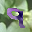
Label: 9